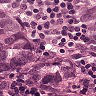
Metastatic tissue present: yes